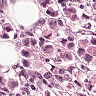
Metastatic tissue present: yes